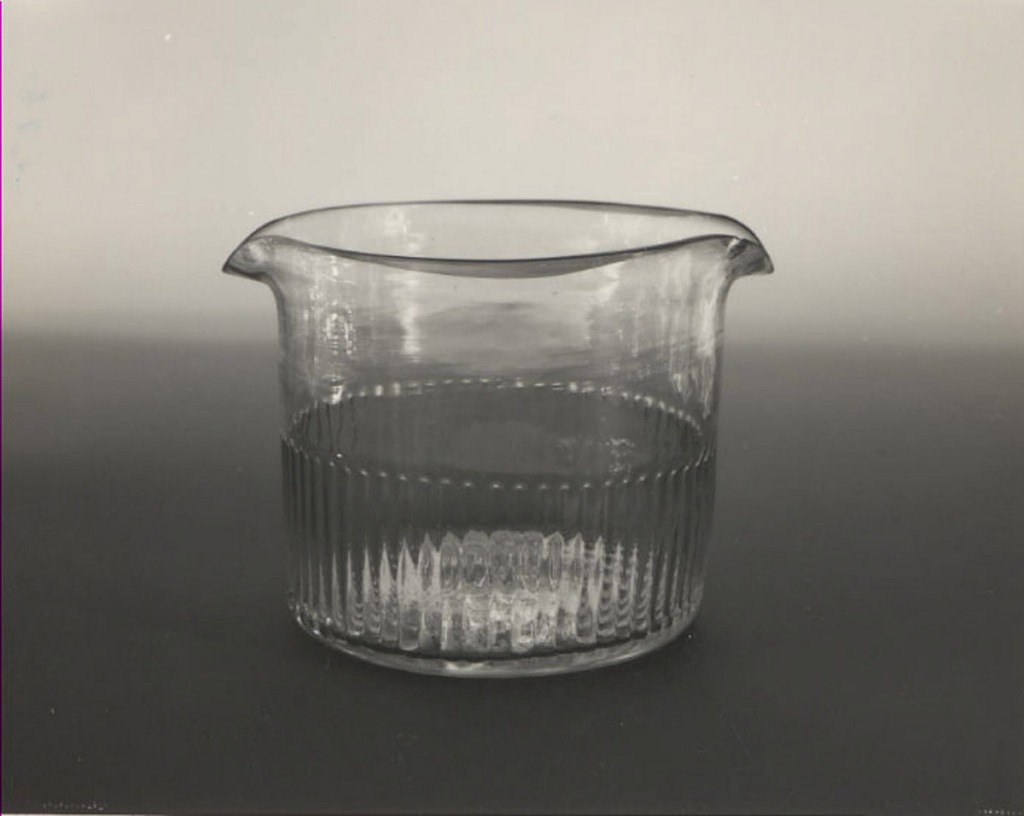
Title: rinser, wineglass
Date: ca. 1783–99
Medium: glass
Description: Straight-sided, circular vessel with 2 pouring lips molded comb flutes, 4.5 cm. high, around base. Bottom has molded radial flutes and pontil work. Impressed with "Penrose Waterford" stamp.